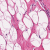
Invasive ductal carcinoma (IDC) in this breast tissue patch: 0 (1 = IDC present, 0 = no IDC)